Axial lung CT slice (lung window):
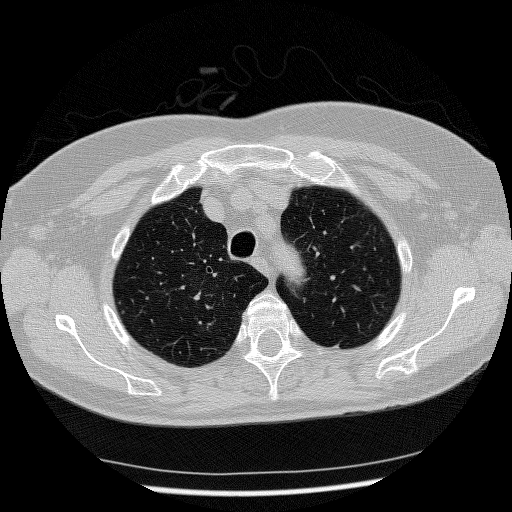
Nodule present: no